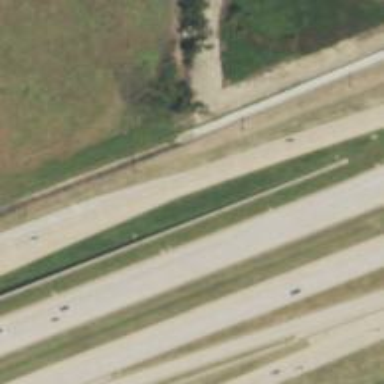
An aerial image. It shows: Secondary road with frontage road alongside.